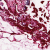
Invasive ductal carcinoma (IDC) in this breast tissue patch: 0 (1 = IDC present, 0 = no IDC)